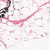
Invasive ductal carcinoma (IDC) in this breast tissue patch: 0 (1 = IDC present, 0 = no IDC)